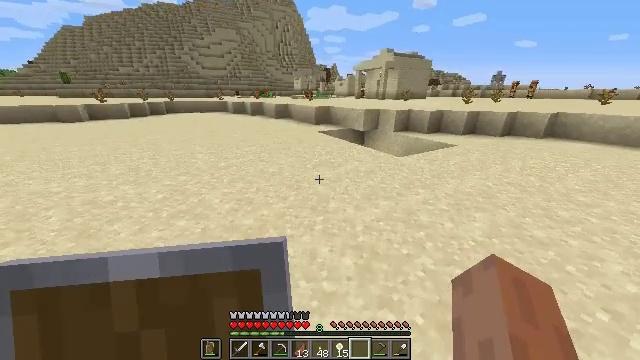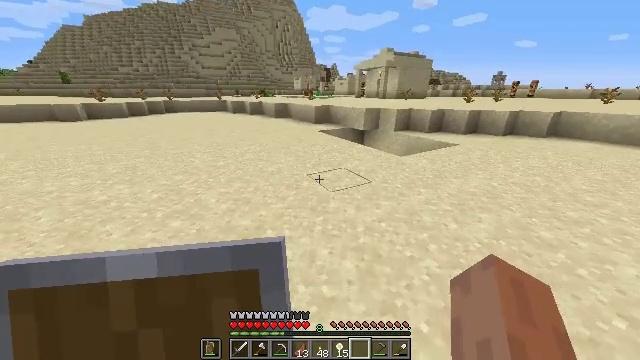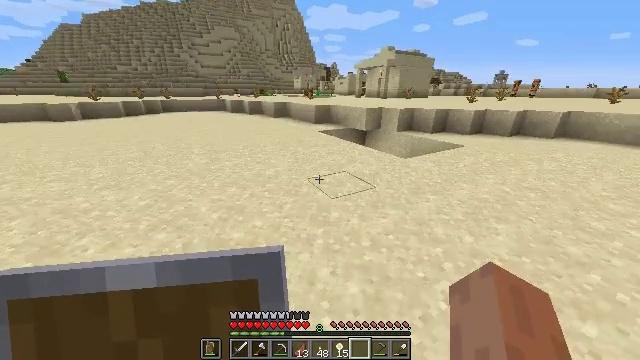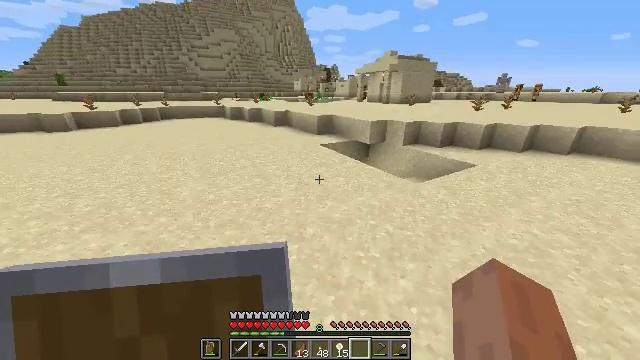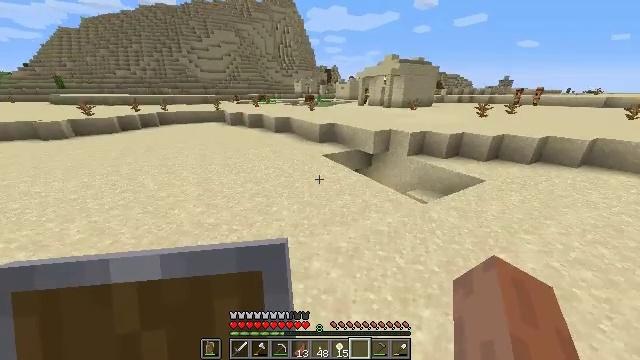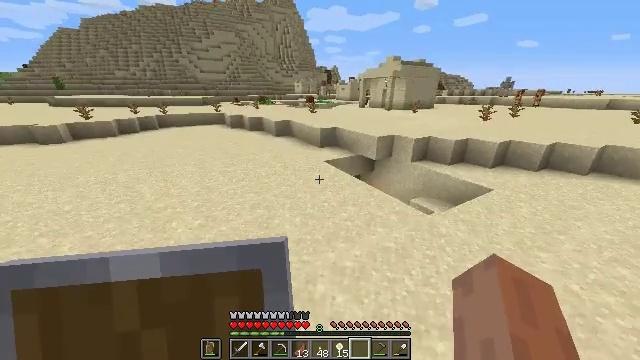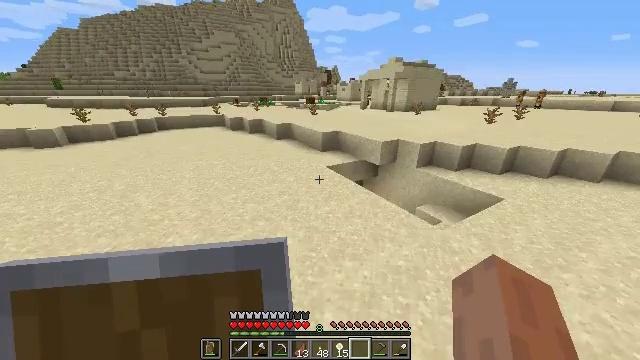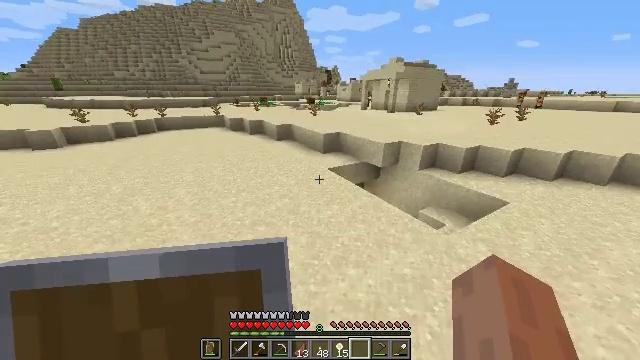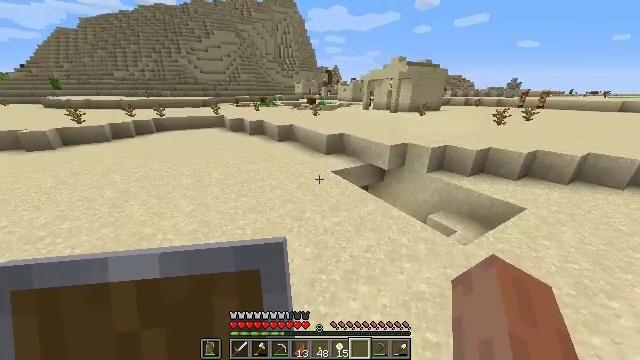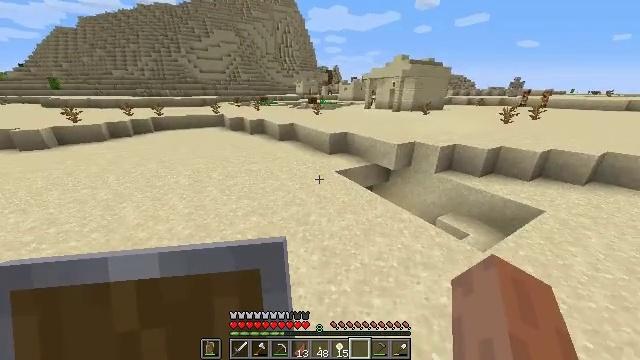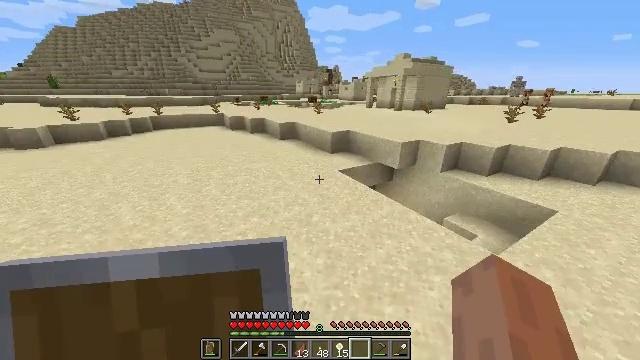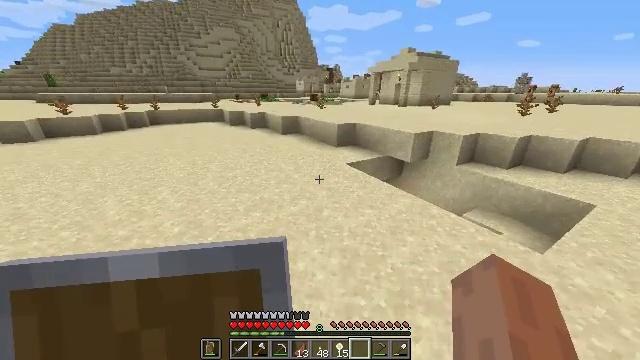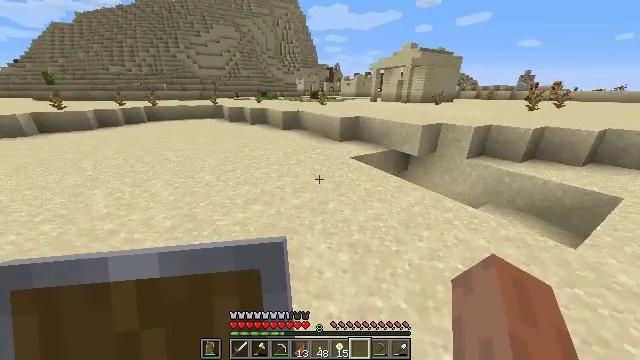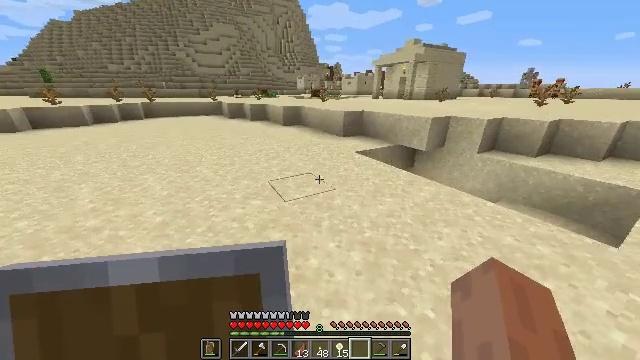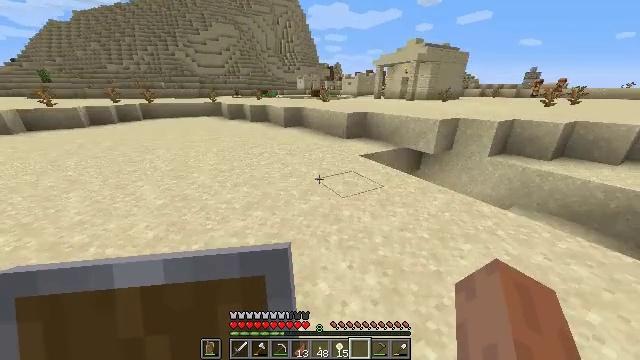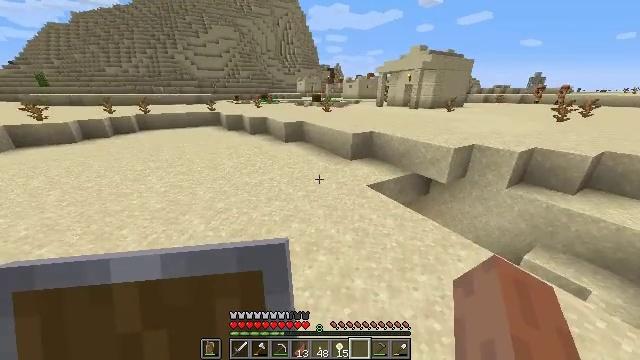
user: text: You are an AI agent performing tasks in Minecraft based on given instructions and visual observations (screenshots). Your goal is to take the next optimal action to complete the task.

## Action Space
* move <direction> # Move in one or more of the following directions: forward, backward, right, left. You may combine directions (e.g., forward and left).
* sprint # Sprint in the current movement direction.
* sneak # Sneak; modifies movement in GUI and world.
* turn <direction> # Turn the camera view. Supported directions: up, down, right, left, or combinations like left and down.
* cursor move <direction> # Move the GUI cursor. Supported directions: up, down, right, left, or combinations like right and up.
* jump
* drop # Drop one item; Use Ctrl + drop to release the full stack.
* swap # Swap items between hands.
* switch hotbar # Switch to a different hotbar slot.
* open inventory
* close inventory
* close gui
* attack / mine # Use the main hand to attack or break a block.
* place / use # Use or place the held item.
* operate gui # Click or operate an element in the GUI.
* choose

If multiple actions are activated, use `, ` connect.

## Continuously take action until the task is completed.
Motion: motion action
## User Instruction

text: Break the potted dead bush to collect it.
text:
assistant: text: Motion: move forward, jump
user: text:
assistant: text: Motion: move forward and move left, jump
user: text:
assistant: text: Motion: move forward and move left, jump
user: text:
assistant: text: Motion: move forward and move left, jump
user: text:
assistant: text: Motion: move forward and move left, jump
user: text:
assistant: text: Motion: move forward and move left, jump
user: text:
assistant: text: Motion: move forward and move left, jump
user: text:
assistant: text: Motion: move forward and move left, jump
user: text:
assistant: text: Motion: move forward and move left, jump
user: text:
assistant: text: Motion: move forward and move left, jump
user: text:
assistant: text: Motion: move forward, jump
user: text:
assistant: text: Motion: move forward, jump
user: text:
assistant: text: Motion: move forward, jump
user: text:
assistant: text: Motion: move forward, jump
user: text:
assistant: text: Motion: move forward, jump
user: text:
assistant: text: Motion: move forward, jump
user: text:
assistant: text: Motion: move forward, jump
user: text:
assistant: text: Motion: move forward, jump
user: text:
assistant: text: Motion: move forward, jump
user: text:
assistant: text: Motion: move forward, jump
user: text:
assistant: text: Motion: move forward, jump
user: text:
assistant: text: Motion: move forward
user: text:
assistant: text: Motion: move forward
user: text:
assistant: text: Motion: move forward
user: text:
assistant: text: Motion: move forward
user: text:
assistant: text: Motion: move forward
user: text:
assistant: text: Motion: move forward
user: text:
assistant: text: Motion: move forward
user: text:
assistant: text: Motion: move forward
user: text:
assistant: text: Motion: move forward